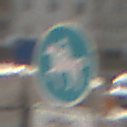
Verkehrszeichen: Reitweg
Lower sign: BesondereFahrzeugeUndTransportgueter6
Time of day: MorningAfternoon
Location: Outdoor (Urban)
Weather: PartlyCloudy
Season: NotSpecified
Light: Natural